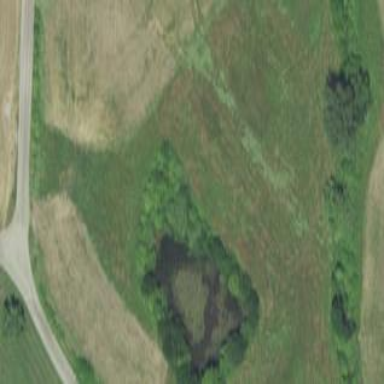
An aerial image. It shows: Peaceful pond surrounded by nature.